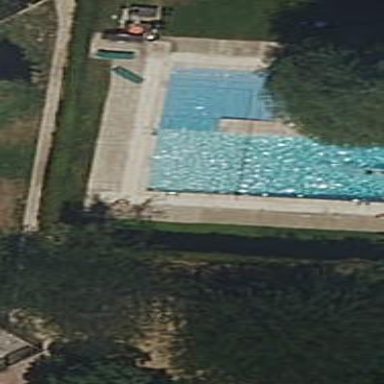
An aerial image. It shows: Swimming pool located in leisure land.